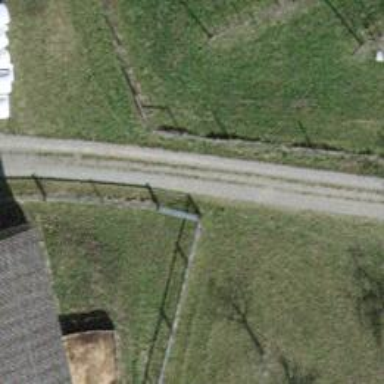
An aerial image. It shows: Fence is in the image.